Interaction volume radius: 5 \u00c5
Interaction volume height: 30 \u00c5
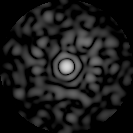
Disorder parameter: 0.8054